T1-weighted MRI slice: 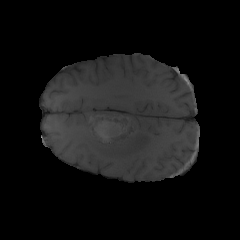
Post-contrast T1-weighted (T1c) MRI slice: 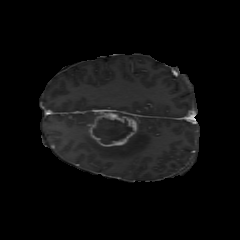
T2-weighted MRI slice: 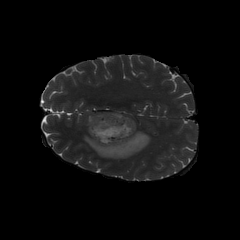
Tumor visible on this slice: yes